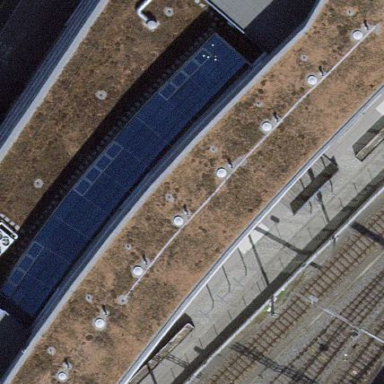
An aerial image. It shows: Asphalt platform for public transport with shelter.